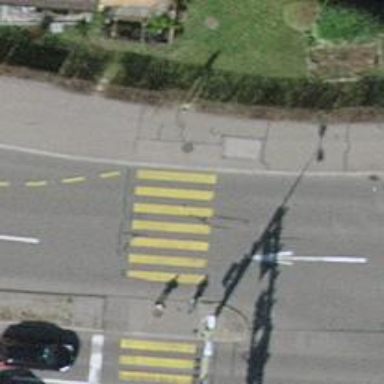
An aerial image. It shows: Crossing with traffic signals.